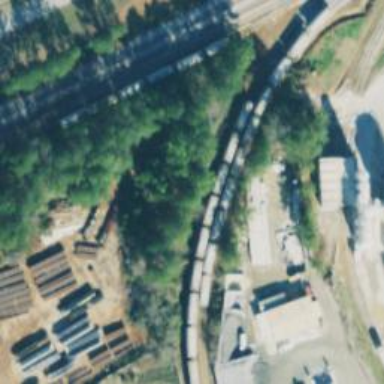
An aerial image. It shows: Rail spur service used for transporting aggregate.